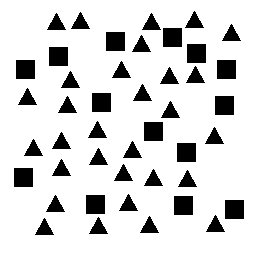
Squares: 14
Triangles: 30
Stars: 0
Total shapes: 44